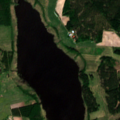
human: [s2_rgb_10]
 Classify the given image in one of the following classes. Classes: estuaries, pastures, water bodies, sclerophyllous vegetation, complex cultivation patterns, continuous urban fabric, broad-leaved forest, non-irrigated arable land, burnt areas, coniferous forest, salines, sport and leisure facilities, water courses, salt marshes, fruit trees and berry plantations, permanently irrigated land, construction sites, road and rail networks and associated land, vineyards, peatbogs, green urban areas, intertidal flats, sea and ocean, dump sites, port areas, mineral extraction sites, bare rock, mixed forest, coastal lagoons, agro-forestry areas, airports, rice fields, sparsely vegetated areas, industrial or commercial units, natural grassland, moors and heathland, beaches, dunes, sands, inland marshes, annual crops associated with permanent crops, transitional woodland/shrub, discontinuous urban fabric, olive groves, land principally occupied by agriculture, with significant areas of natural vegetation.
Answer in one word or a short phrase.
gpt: non-irrigated arable land, coniferous forest, water bodies